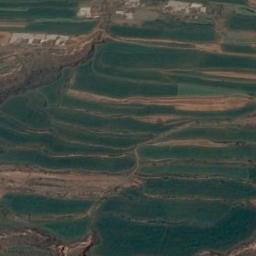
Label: terrace